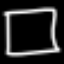
Label: square